Field crop: maize
Growth stage: 1
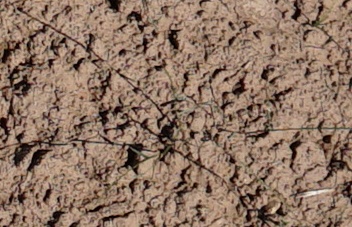
Species: lolium